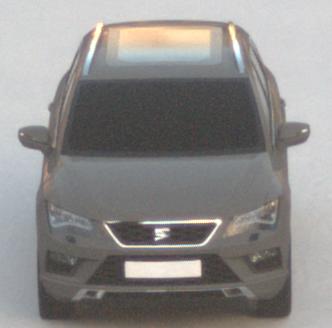
Make: SEAT
Model: Ateca 1.0 TSI Ecomotive
Detailed model: Ateca (5FP)
Model produced from: 2016/08
Model produced until: 2018/08
Doors: 5
Color: gray
Road condition: dry road
Daytime: sunrise or sunset
Contrast: low contrast